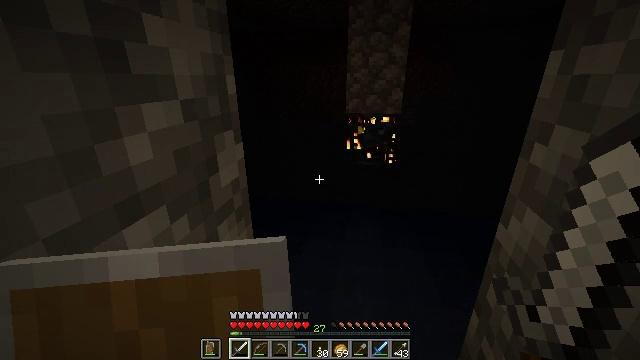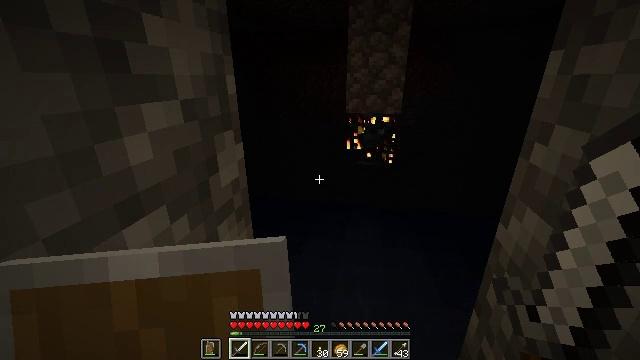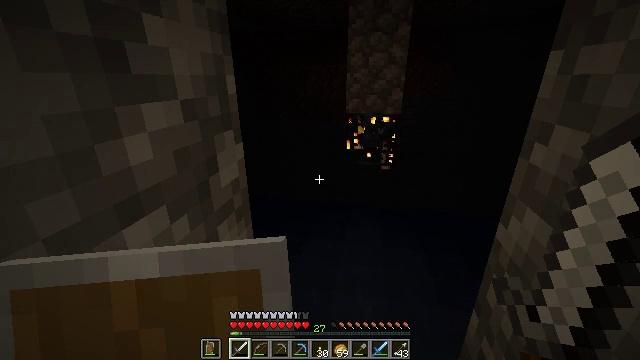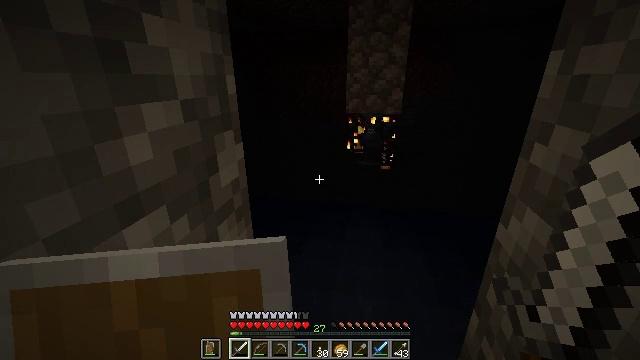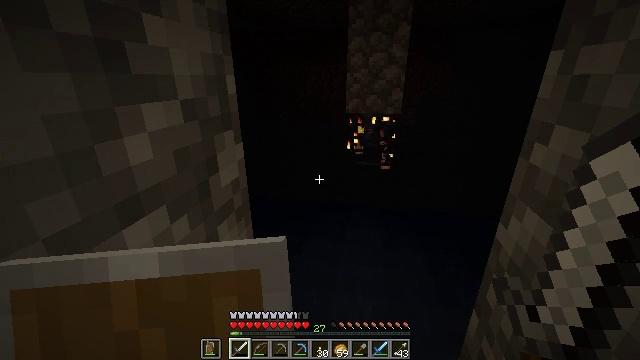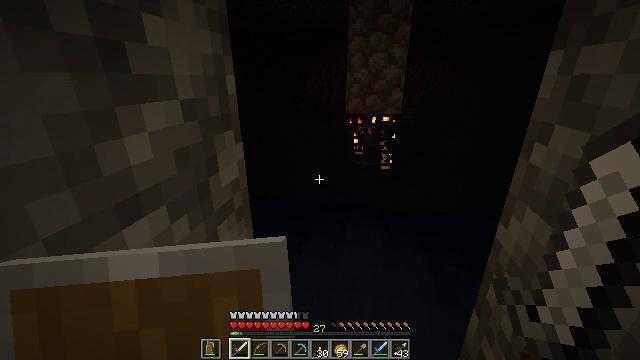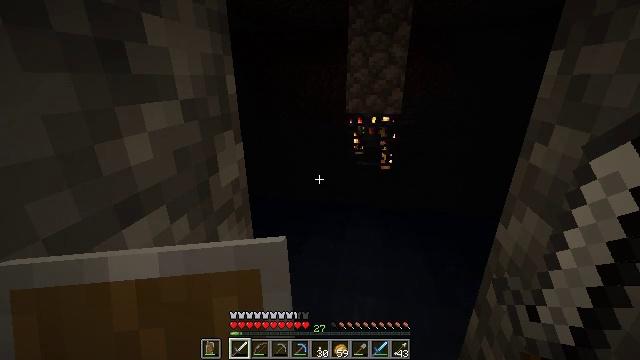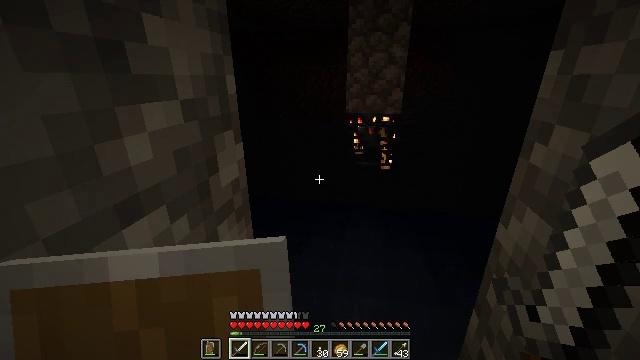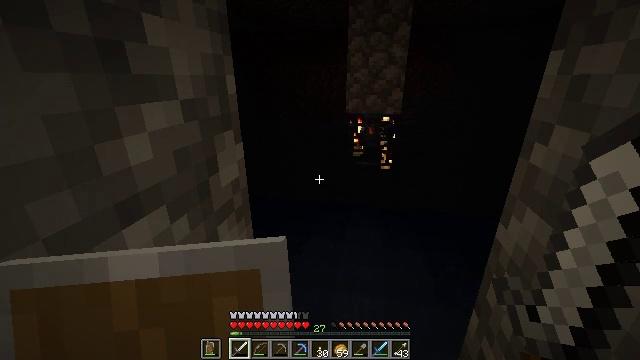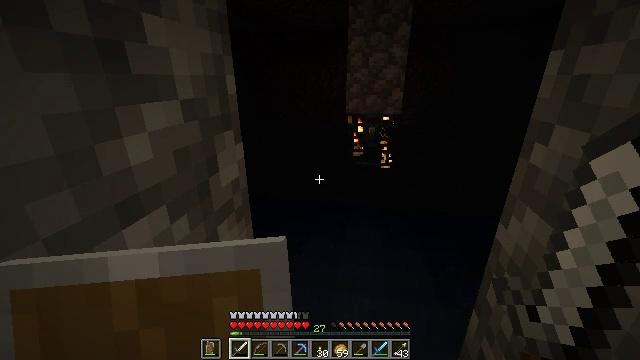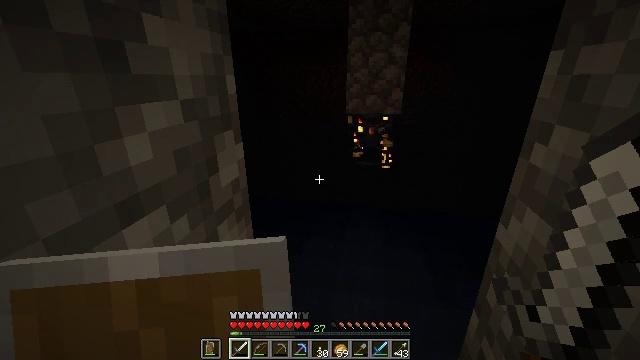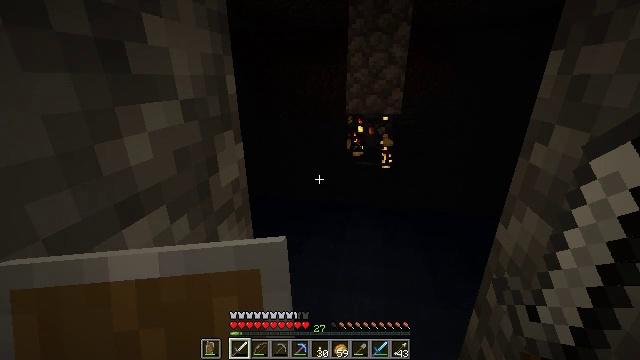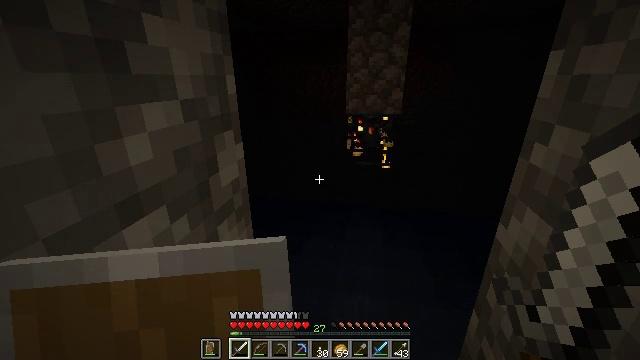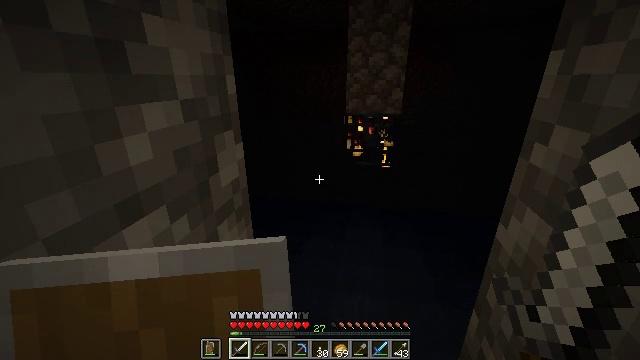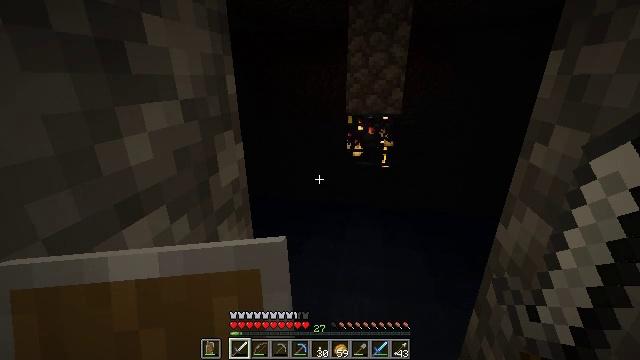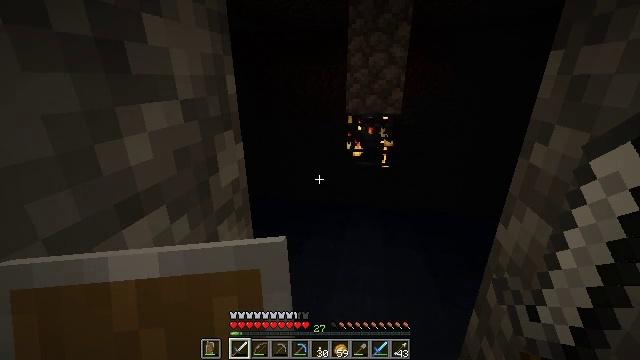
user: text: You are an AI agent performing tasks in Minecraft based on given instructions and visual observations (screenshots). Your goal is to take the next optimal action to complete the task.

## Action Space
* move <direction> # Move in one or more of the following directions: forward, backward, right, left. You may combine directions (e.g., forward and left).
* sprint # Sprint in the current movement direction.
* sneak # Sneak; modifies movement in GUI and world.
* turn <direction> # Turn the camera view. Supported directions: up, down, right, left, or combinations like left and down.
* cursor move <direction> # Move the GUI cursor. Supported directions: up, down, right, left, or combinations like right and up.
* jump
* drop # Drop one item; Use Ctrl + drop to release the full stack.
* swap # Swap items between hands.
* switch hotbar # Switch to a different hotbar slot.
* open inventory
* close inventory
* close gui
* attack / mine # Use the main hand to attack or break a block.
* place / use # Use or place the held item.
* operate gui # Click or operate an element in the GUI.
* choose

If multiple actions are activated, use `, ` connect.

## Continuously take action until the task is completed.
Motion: motion action
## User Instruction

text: Drop an iron sword.
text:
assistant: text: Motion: no_op
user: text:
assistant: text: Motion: no_op
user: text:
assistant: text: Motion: no_op
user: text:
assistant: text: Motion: no_op
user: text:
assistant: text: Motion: no_op
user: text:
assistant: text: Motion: no_op
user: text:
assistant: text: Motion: no_op
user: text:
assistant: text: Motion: no_op
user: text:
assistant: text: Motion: no_op
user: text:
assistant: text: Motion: no_op
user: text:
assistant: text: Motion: no_op
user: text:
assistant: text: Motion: no_op
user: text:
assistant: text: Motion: no_op
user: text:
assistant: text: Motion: no_op
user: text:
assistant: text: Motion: no_op
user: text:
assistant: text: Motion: no_op
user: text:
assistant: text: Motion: no_op
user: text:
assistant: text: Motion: no_op
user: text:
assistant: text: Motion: no_op
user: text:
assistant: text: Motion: no_op
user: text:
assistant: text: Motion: no_op
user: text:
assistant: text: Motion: no_op
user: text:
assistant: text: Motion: no_op
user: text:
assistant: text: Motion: no_op
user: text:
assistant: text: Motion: no_op
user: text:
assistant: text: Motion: no_op
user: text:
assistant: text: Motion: no_op
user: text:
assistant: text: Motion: no_op
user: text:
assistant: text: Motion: no_op
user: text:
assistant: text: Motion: no_op